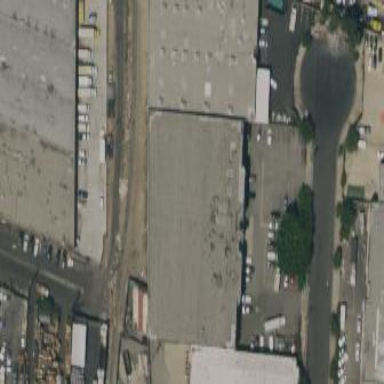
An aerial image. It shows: Warehouse building.